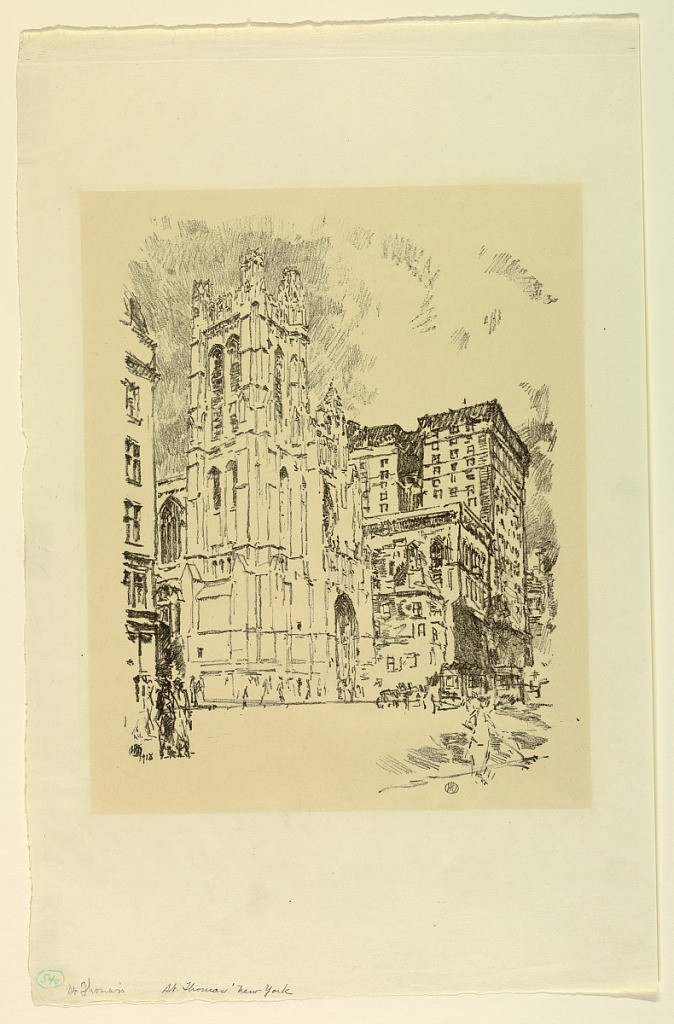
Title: St. Thomas' New York
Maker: Childe Hassam, American, 1859–1935
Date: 1918
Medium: Lithograph on paper
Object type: Print
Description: View looking North on Fifth Avenue at 53rd Street, New York City. St. Thomas' Church appears lower center.